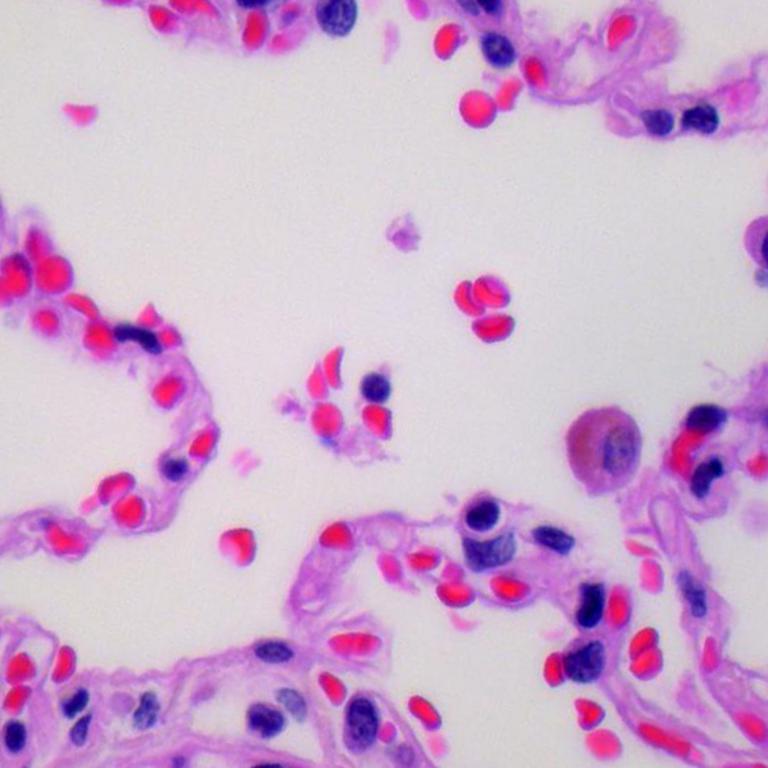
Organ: lung
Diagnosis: benign